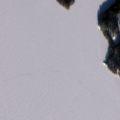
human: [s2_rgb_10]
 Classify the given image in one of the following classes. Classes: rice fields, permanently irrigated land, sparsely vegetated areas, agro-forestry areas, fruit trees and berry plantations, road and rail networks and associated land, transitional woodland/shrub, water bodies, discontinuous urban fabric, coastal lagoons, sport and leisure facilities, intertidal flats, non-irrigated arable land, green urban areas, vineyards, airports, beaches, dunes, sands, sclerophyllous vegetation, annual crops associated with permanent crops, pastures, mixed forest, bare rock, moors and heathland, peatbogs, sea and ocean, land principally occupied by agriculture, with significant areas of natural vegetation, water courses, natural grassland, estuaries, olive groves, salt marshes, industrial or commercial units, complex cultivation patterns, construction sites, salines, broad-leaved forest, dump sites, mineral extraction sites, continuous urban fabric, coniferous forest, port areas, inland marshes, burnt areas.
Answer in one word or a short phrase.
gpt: coniferous forest, mixed forest, water bodies